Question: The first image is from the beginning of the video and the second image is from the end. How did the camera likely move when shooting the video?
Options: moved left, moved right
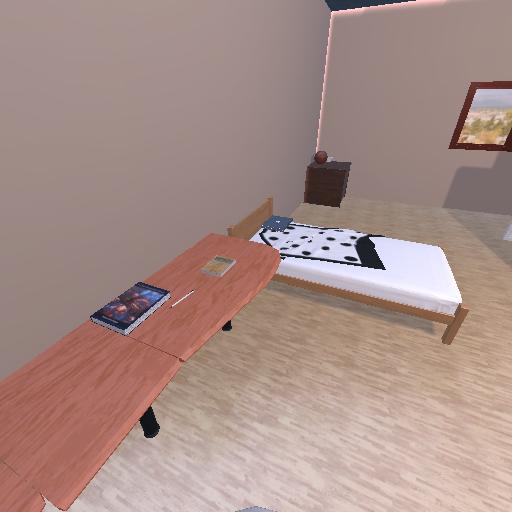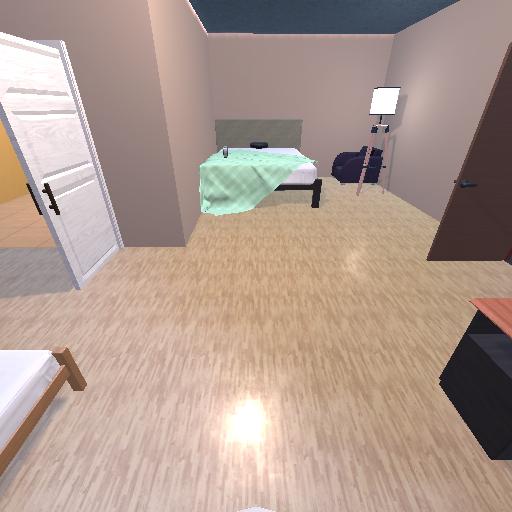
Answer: moved left